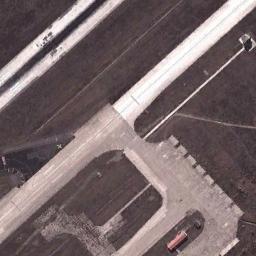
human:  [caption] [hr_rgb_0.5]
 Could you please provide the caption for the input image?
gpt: Several buildings are beside the runway .

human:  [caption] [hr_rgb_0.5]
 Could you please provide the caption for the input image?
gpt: The runway is on the bare land next to some houses .

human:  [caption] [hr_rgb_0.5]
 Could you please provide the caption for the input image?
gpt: The runway goes through the clearing and some other roads are next to the runway .

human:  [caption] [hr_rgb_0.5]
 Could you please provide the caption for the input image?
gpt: There are brown, Bare ground next to several connected runways  A concrete floor is connected to one side of the runway  There are several buildings and aircraft on the open space .

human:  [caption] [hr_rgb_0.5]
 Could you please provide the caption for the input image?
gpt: There are brown bare land beside the runway .